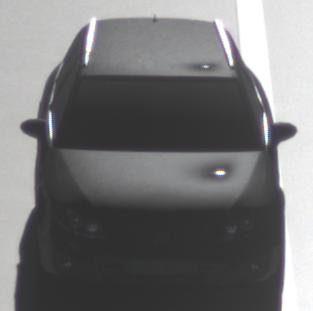
Make: SEAT
Model: Exeo ST 1.6
Detailed model: Exeo (3R) ST
Model produced from: 2010/05
Model produced until: 2010/08
Doors: 5
Color: black
Road condition: wet road
Daytime: morning or afternoon
Contrast: high contrast